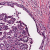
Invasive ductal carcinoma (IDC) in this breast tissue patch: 0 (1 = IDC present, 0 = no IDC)